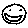
Label: smiley face